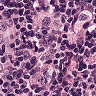
Metastatic tissue present: yes